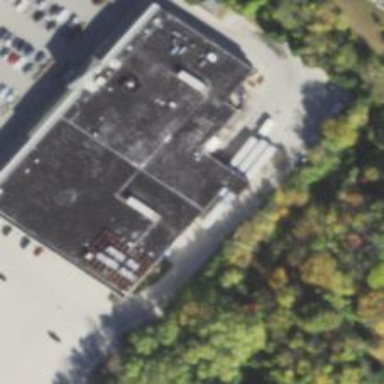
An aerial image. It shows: Retail building.